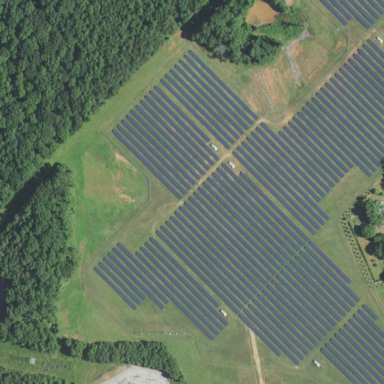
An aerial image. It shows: Solar photovoltaic power plant surrounded by fence.